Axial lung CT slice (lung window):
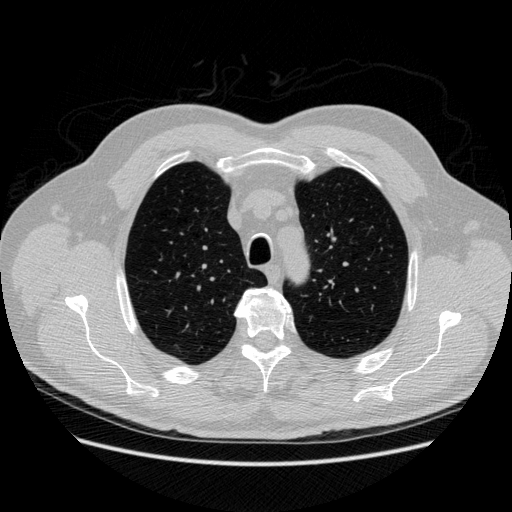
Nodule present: no